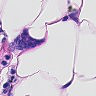
Metastatic tissue present: yes